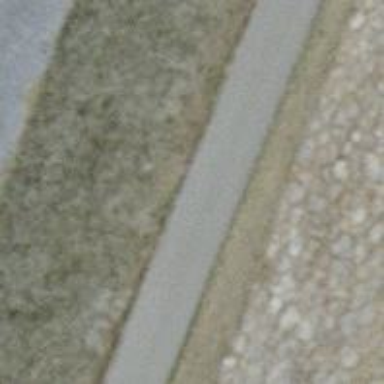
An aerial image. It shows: Asphalt track with grade 1 surface. There is embankment along the side of the track.